Field crop: maize
Growth stage: 2
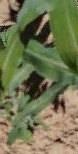
Species: maize